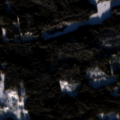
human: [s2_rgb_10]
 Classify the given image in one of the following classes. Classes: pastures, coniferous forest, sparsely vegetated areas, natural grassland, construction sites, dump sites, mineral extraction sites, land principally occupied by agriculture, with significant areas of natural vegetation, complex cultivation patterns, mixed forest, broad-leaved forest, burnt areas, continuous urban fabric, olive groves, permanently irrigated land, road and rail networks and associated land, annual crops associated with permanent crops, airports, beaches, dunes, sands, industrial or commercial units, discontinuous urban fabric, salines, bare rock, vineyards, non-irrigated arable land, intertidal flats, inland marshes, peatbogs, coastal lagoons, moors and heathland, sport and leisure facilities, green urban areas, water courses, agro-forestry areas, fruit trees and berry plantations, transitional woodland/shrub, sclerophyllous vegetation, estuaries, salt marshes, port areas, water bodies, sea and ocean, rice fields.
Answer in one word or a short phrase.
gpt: non-irrigated arable land, coniferous forest, transitional woodland/shrub, water bodies